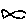
Label: fish